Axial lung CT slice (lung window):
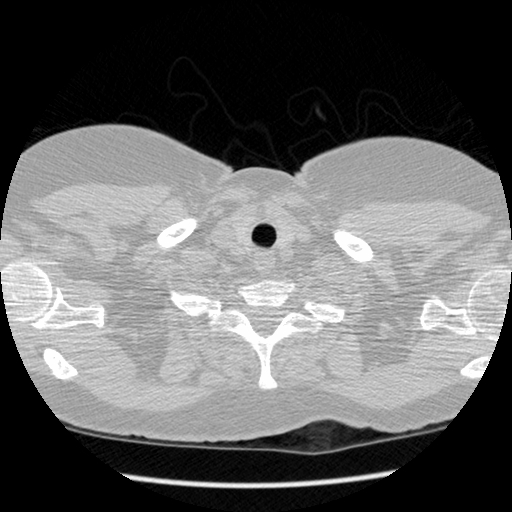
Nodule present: no